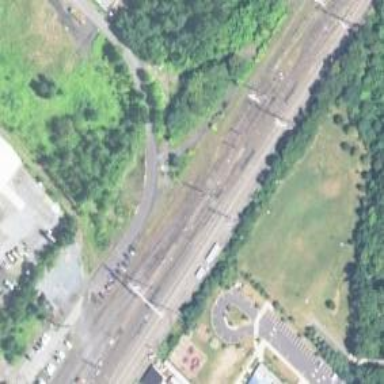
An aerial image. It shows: Railway junction.